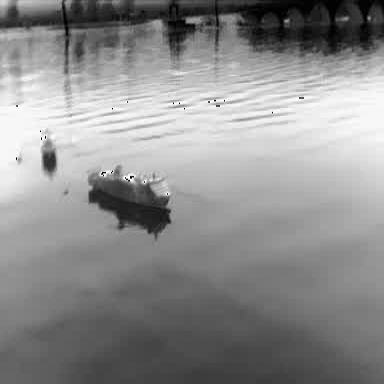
There are two objects shown in the infrared image, including a liner, and a container_ship.